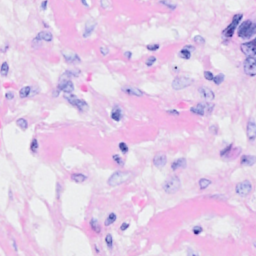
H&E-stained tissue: Breast